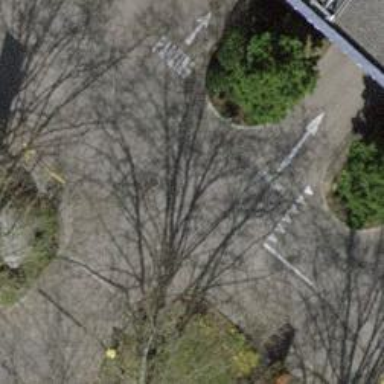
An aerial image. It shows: Parking aisle designated as service road.